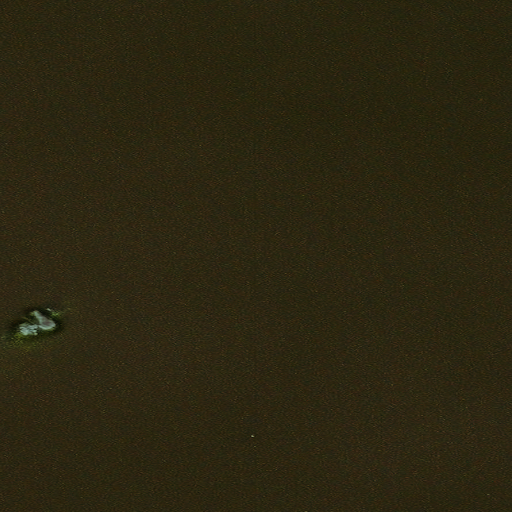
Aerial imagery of island in Alaska named Suloia Rock containing only unknown